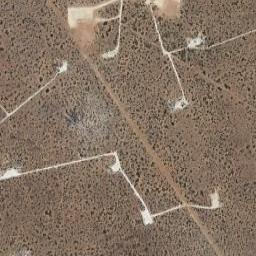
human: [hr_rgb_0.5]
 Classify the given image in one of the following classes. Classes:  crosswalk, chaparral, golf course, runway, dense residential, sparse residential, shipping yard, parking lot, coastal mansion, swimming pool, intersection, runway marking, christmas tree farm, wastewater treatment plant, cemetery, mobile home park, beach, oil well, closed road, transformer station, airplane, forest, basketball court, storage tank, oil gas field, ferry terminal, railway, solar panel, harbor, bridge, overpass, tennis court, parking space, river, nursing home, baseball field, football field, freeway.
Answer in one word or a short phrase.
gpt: oil gas field